Question: I'm drawing a simple triangle using opengl-es 2.0 on android (tests on nexus4).
On continuous draw mode i'm rotating this triangle using a rotation matrix and setting the uMVPMatrix inside the vertex shader.
I'm new to open gl but this is quite basic and works good, but after around 30 seconds the garbage collector kicks in:
'''
05-05 19:12:23.359 26333-26357/com.x.app V/Renderer: Surface created
05-05 19:12:23.369 26333-26357/com.x.app V/Renderer: Changed surface width:1196 height: 768
05-05 19:12:59.307 26333-26357/com.x.app D/dalvikvm: GC_FOR_ALLOC freed 436K, 5% free 9121K/9588K, paused 64ms, total 65ms
05-05 19:13:48.910 26333-26357/com.x.app D/dalvikvm: GC_FOR_ALLOC freed 522K, 6% free 9105K/9664K, paused 31ms, total 31ms
05-05 19:14:39.144 26333-26357/com.x.app D/dalvikvm: GC_FOR_ALLOC freed 512K, 6% free 9104K/9664K, paused 13ms, total 13ms
'''
After the second GC Round there is another Rectangle on the screen, sometimes a Line.

<URL>
After one or two garbage collector runs, it's gone again and this happens over and over again.
I guess there's some binding between the shader code and java that i did horribly wrong.
My triangle draw method:
'''
public void draw(float[] mMVPMatrix) {
GLES20.glUseProgram(mProgram);
int mMVPMatrixHandle = GLES20.glGetUniformLocation(mProgram, "uMVPMatrix");
GLES20.glUniformMatrix4fv(mMVPMatrixHandle, 1, false, mMVPMatrix, 0);
mPositionHandle = GLES20.glGetAttribLocation(mProgram, "vPosition");
GLES20.glEnableVertexAttribArray(mPositionHandle);
GLES20.glVertexAttribPointer(mPositionHandle, COORDS_PER_VERTEX,
GLES20.GL_FLOAT, false,
vertexStride, vertexBuffer);
mColorHandle = GLES20.glGetUniformLocation(mProgram, "vColor");
GLES20.glUniform4fv(mColorHandle, 1, color, 0);
GLES20.glDrawArrays(GLES20.GL_TRIANGLES, 0, vertexCount);
GLES20.glDisableVertexAttribArray(mPositionHandle);
}
'''
The vertex buffer (Triangle constructor):
'''
ByteBuffer bb = ByteBuffer.allocateDirect(
triangleCoords.length * 4);
bb.order(ByteOrder.nativeOrder());
vertexBuffer = bb.asFloatBuffer();
vertexBuffer.put(triangleCoords);
vertexBuffer.position(0);
vertexCount=triangleCoords.length;
'''
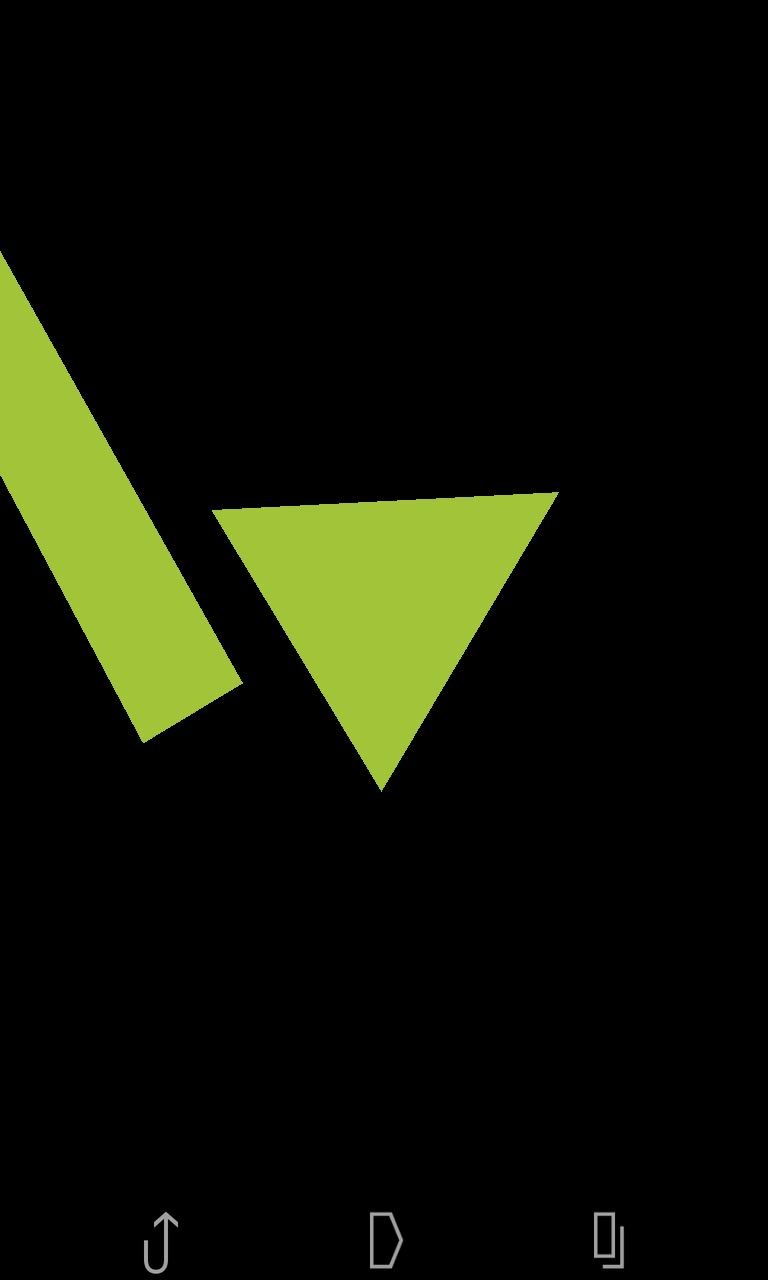
Answer: You should use DDMS and buttons to track memory allocations. It will show you all your allocations. More information here: <URL>
Looking at your code, I'd strongly recommend you to call 'GLES20.glGetUniformLocation' only once right after you've compiled shader and store these values in 'int' variables. Finding uniforms/attributes by string identifier quite is time-consuming and my wild guess is that it also allocates some memory (not much but you do it frame). Don't do that on each draw call.
Other than that, this question is not relevant to OpenGL ES, it is a common garbage collection issue which you can easily track in DDMS.